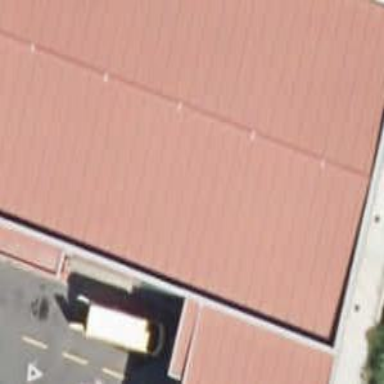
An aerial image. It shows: Supermarket located in building.